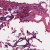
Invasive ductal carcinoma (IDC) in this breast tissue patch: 0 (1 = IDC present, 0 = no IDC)